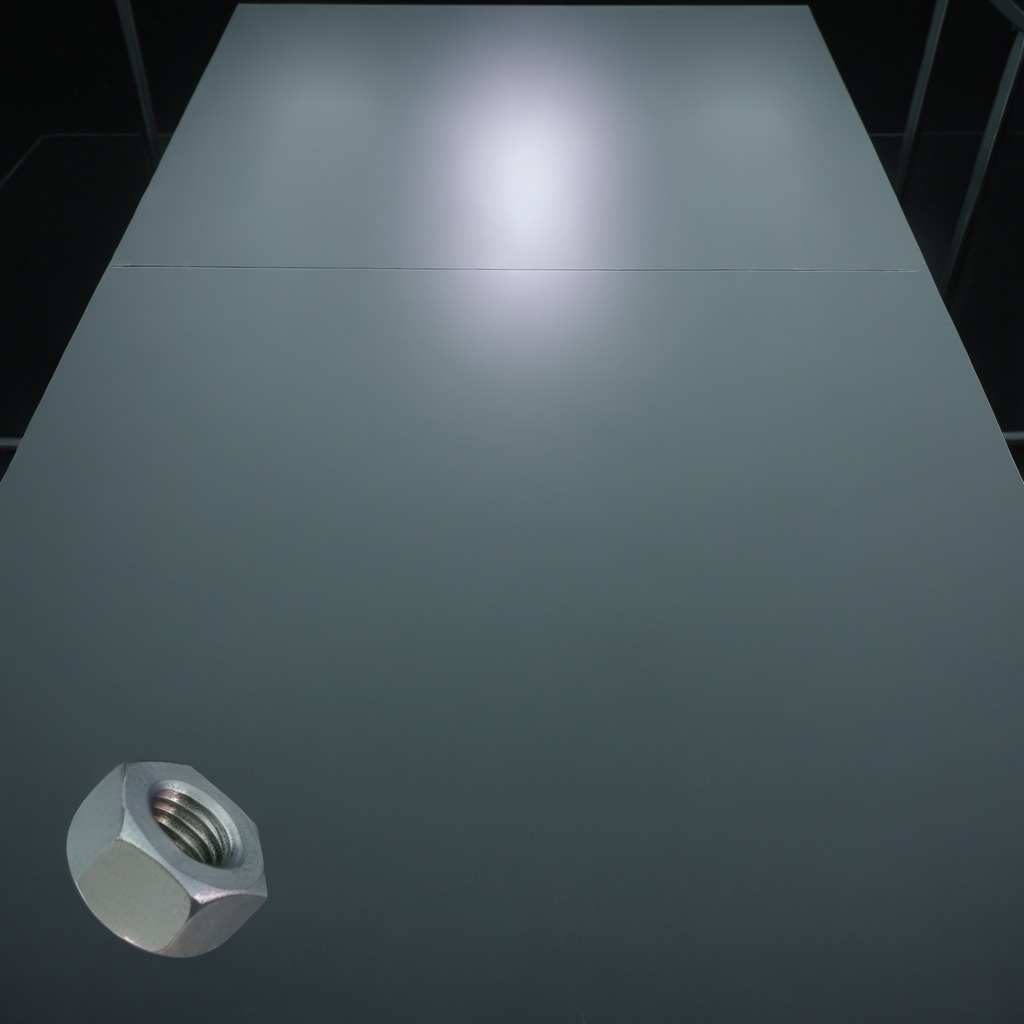
A metal nut is lying on a clean empty table in a railway signal maintenance room lit by harsh overhead fluorescents.